Question: Say I read in this csv file into a pandas dataframe:
File contents:
> '''
Strings, Values, Letters
Made up data, 55.0, A
with long text strings for index, 125.5, B
with long text strings for index, 85.5, B
how does one, 1.3, A
how does one, 12.3, A
change the plot area to, 96.1, B
fit all of this text in?, 0.2, B
fit all of this text in?, 47.2, B
'''
Code:
'''
c=pd.read_csv('myfile.csv')
'''
Gives:
> '''
Strings Values Letters
0 Made up data 55.0 A
1 with long text strings for index 125.5 B
2 with long text strings for index 85.5 B
3 how does one 1.3 A
4 how does one 12.3 A
5 change the plot area to 96.1 B
6 fit all of this text in? 0.2 B
7 fit all of this text in? 47.2 B
'''
I then use 'groupby' to sum the strings:
'''
g=c.groupby(u'Strings').sum()
'''
Giving:
> '''
Values
Strings
Made up data 55.0
change the plot area to 96.1
fit all of this text in? 47.4
how does one 13.6
with long text strings for index 211.0
'''
And finally plot like so:
'''
g.plot(kind='bar')
'''
Giving:

As you can see the x axis text is badly cropped. How can I fix this?
Note that I have tried using the 'rot' parameter (e.g. 'rot=-45') but this is insufficient.
I imagine that a solution might involve setting the plot area but I'm unsure how to do this.
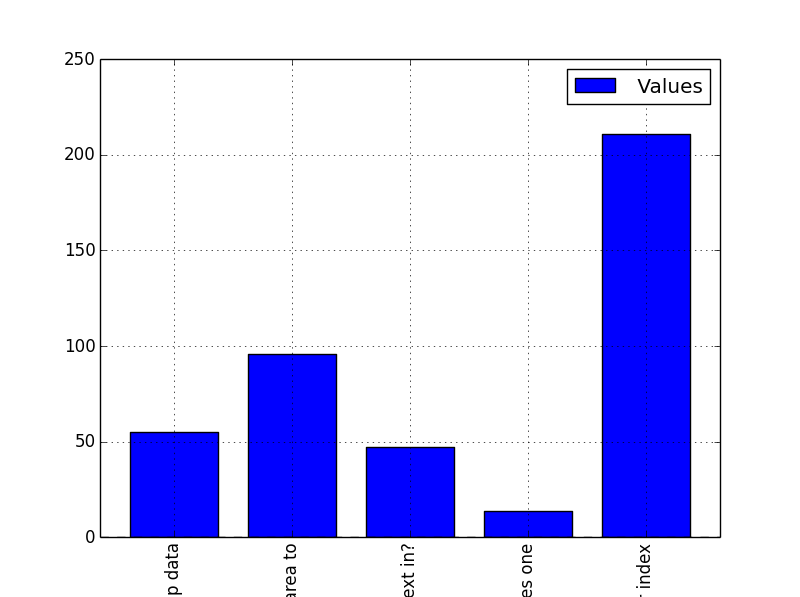
Answer: Have you tried: plt.tight_layout()